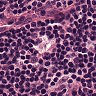
Metastatic tissue present: no